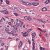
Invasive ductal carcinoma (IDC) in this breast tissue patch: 1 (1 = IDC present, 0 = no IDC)